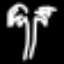
Label: palm tree